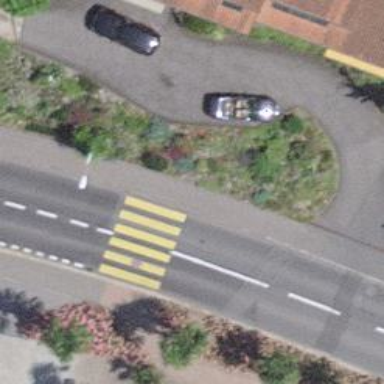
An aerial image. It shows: Kerb serving as barrier.